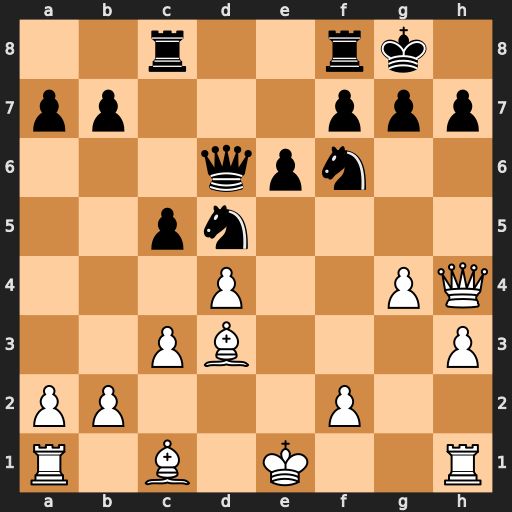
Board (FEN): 2r2rk1/pp3ppp/3qpn2/2pn4/3P2PQ/2PB3P/PP3P2/R1B1K2R
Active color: w
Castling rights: KQ
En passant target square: -
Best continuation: g5